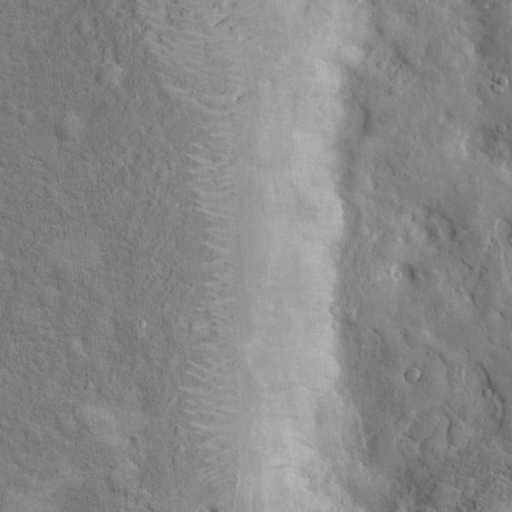
Objects detected: cone